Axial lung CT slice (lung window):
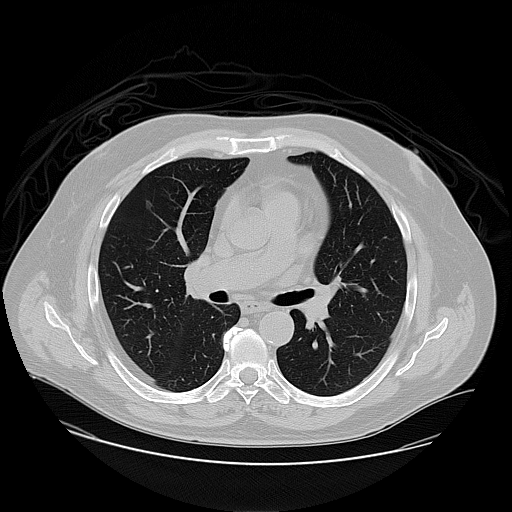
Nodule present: no